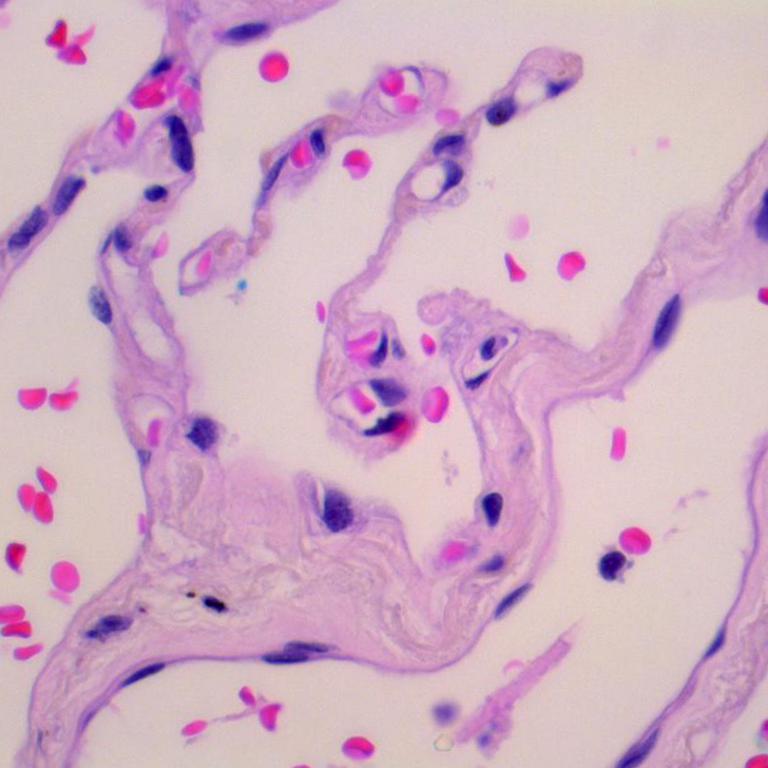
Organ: lung
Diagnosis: benign